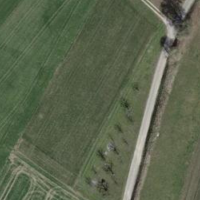
EUNIS habitat code: 40
Species observed at this site:
Lysimachia nummularia